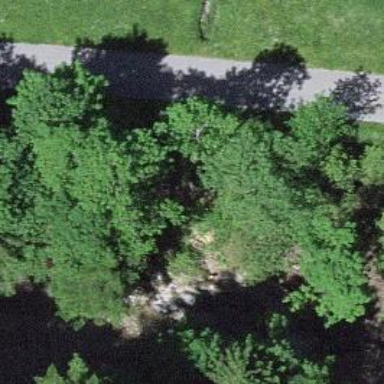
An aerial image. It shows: Culvert tunnel.